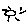
Label: sun